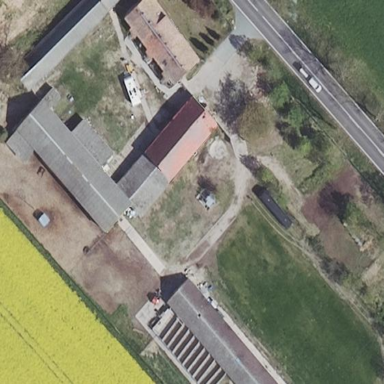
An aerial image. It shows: Farmyard area.